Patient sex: F
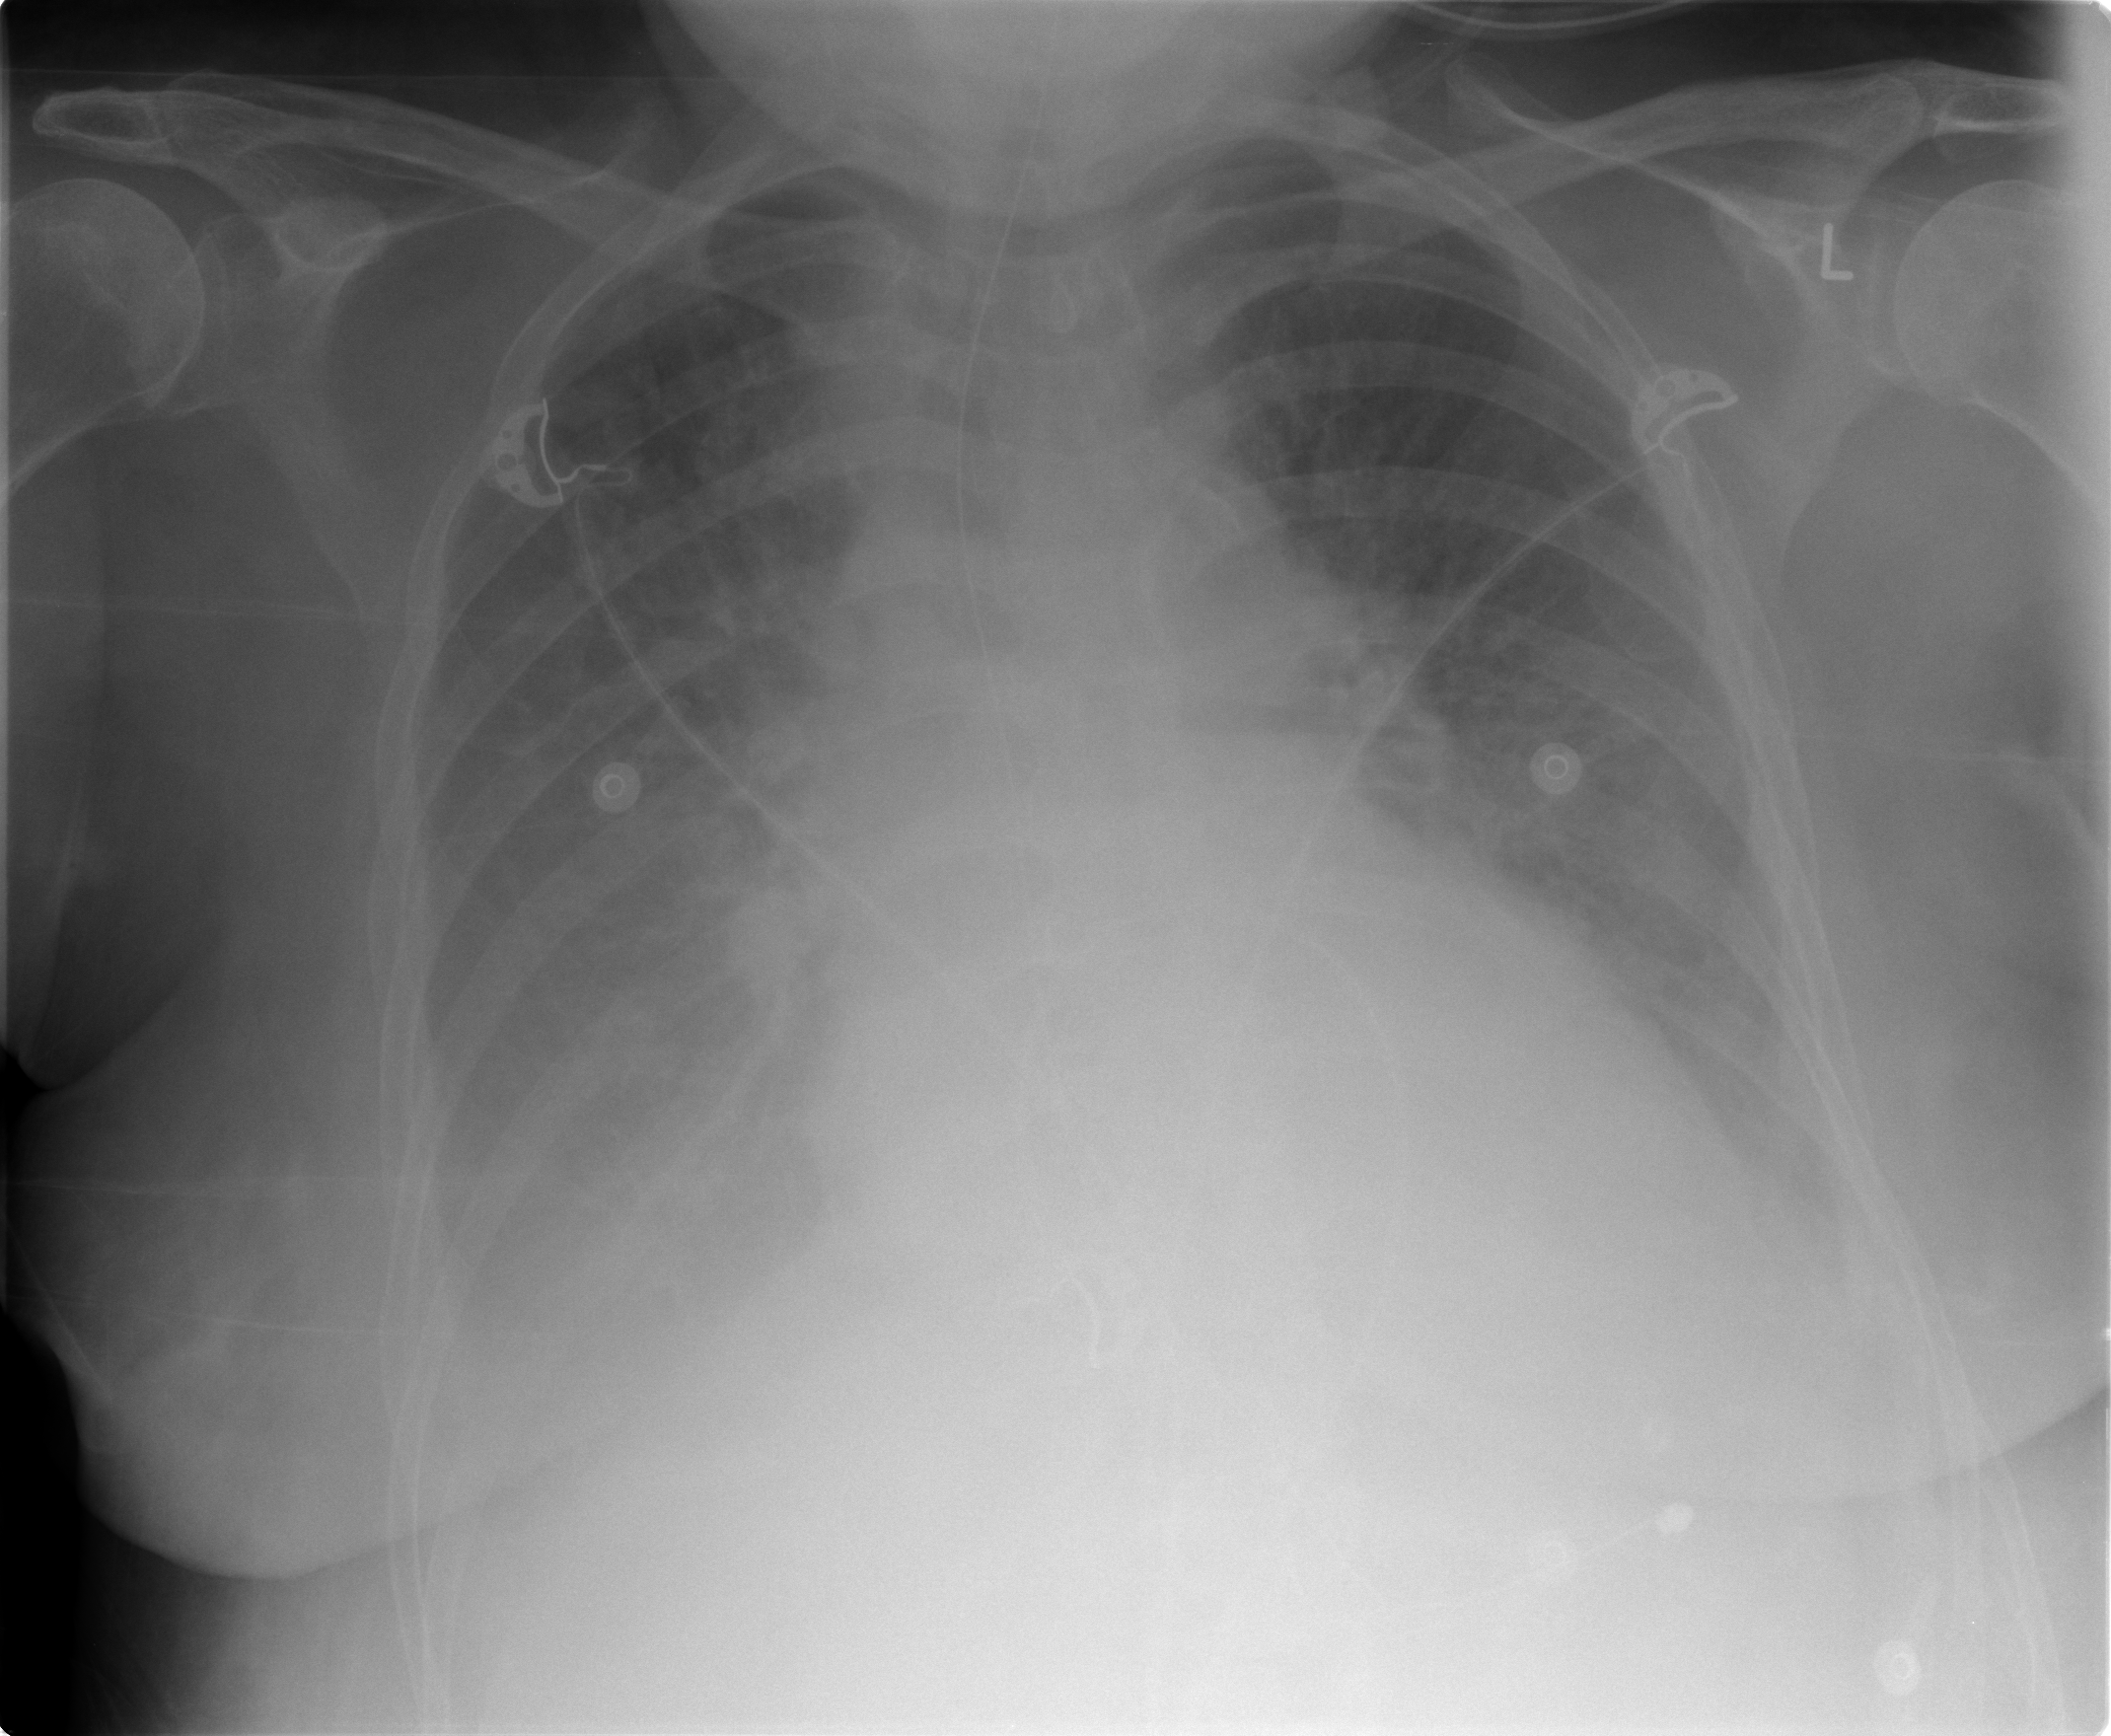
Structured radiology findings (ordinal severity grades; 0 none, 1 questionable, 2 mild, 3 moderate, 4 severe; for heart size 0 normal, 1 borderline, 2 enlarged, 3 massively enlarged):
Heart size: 2
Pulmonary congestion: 2
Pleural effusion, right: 3
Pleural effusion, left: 2
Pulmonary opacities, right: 2
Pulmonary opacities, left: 2
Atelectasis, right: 2
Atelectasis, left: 2